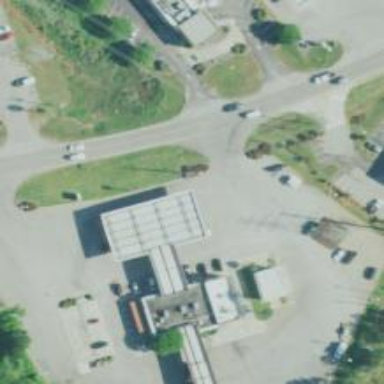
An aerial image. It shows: Convenience shop.